Field crop: maize
Growth stage: 2
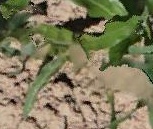
Species: maize